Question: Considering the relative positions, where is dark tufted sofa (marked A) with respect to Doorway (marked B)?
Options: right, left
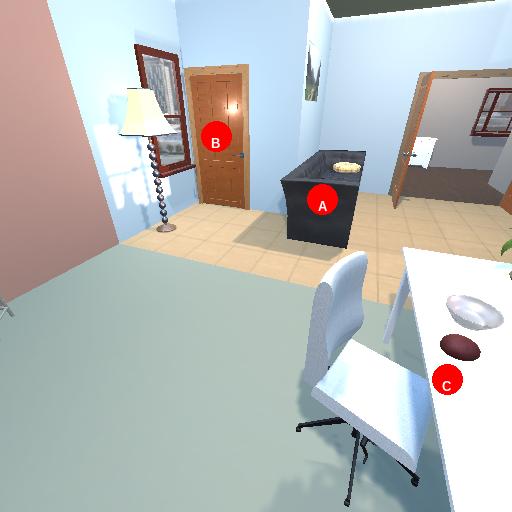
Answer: right